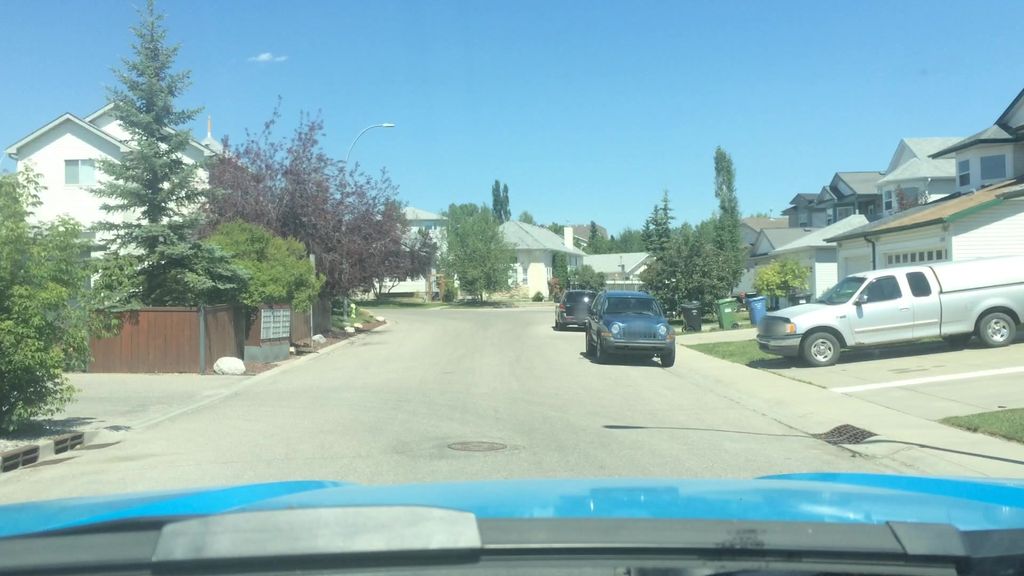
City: calgary